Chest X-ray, PA view. Patient: 63 years old, sex F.
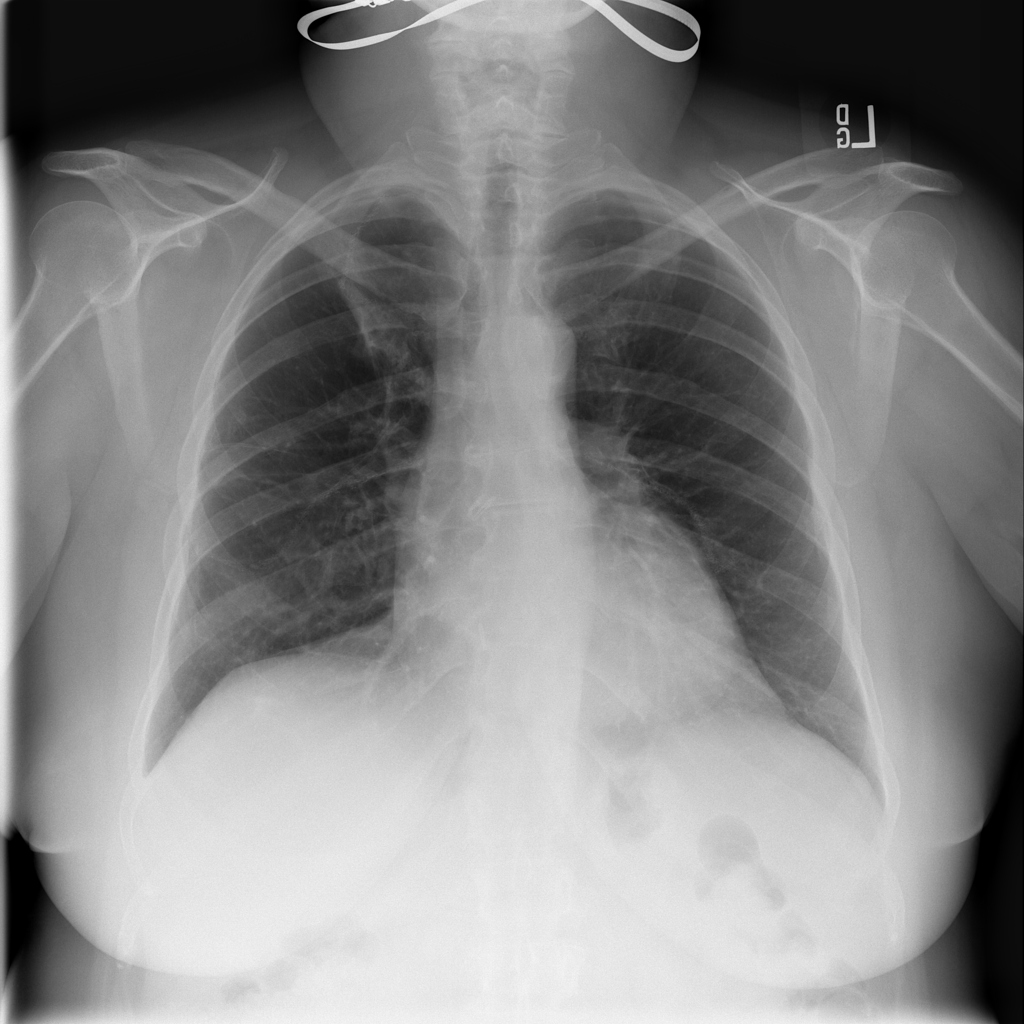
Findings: Nodule